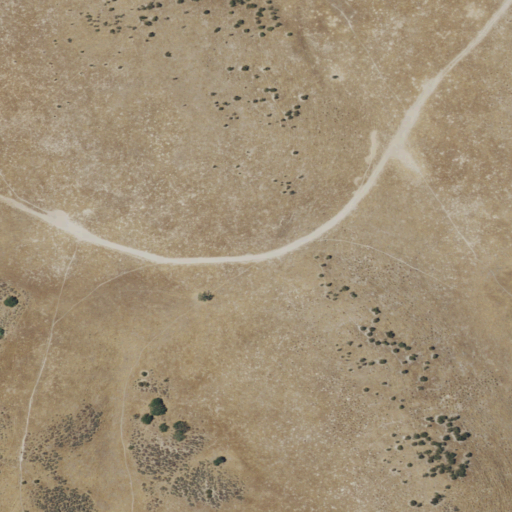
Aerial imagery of plain(s) in California named Murphy Flat containing grassland and shrub